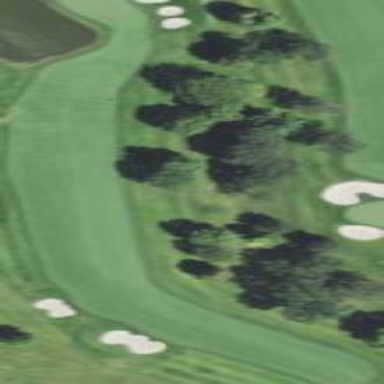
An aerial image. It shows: Golf fairway surrounded by grass.